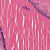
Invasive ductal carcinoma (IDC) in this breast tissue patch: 0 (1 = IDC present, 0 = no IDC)